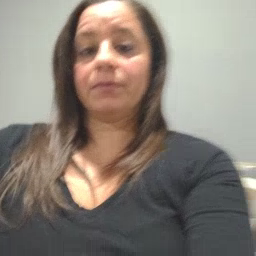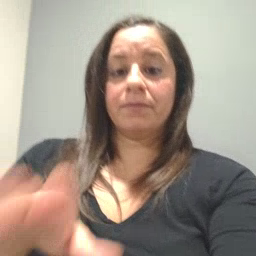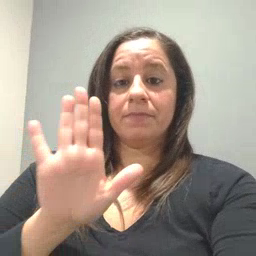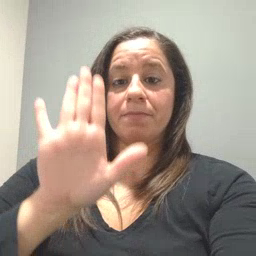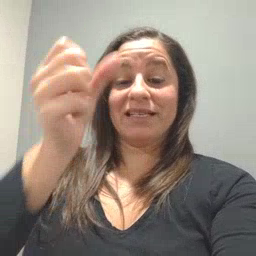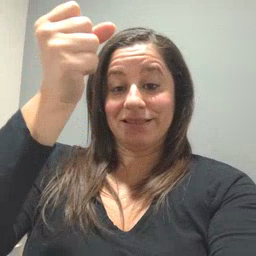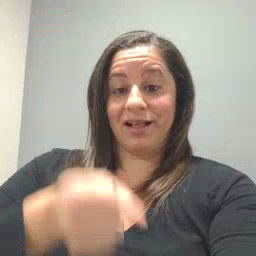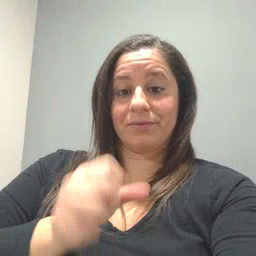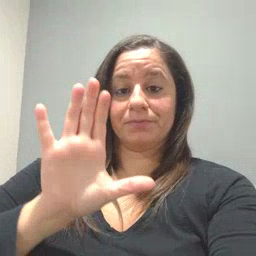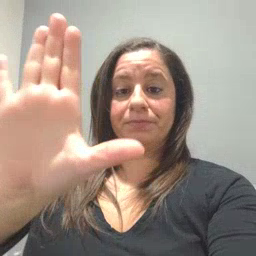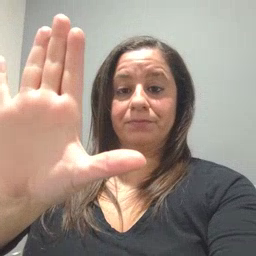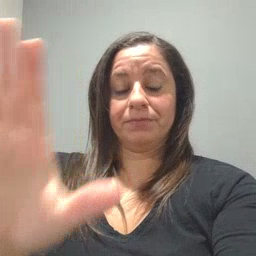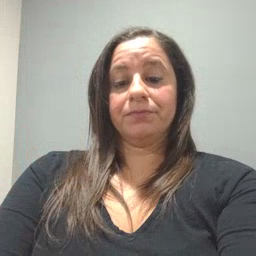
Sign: mitten